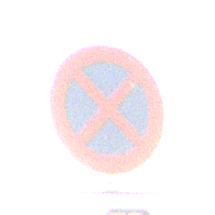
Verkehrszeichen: AbsolutesHalteverbot
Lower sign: MehrspurigeFahrzeugeFrei1
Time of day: Dawn
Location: Outdoor (RoadRail)
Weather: Clear
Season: NotSpecified
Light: Natural